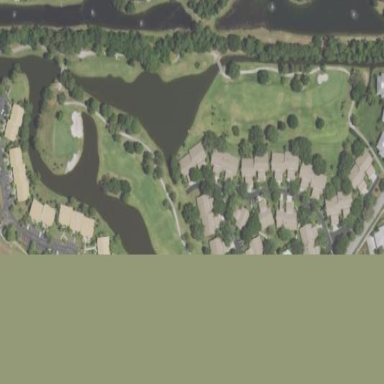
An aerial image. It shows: Golf course surrounded by greenery.